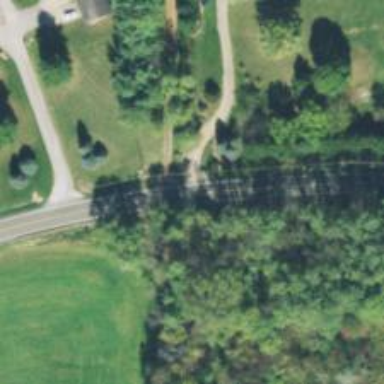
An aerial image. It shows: Secondary road.